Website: apple
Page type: account-selection
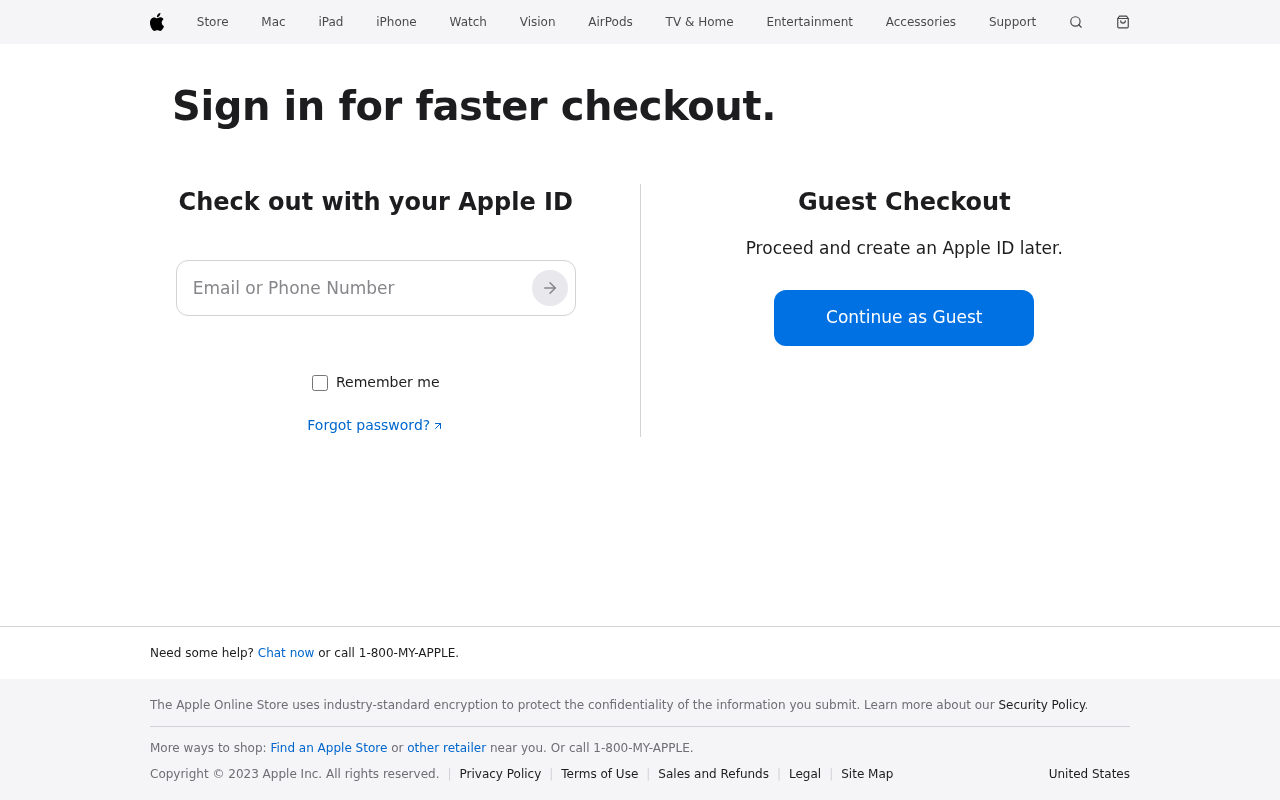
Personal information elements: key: PII_EMAIL
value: cory_valentine@hotmail.com